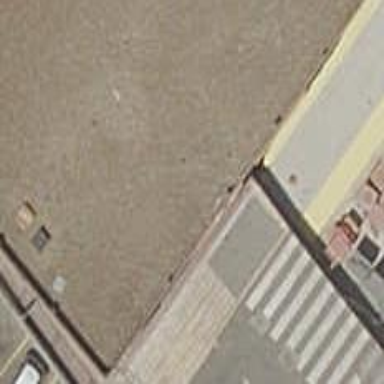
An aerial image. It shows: Steps made of paving stones.